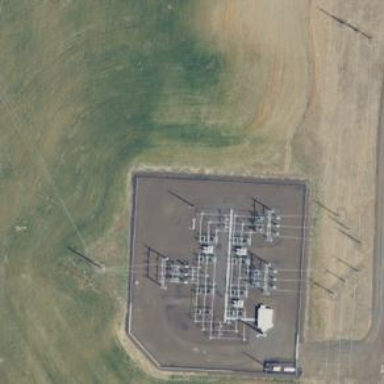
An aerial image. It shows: Switch for power supply.